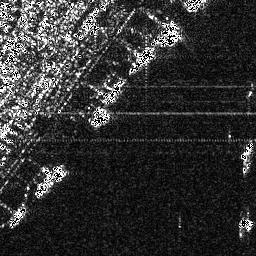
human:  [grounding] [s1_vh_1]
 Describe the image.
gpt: In the satellite image, there is  <ref>1 small ship </ref> <box>[[93, 54, 98, 67, 0]]</box> located at right,  <ref>1 small ship </ref> <box>[[92, 83, 98, 90, 0]]</box> located at bottom right,  <ref>1 medium ship </ref> <box>[[12, 64, 26, 76, 0]]</box> located at bottom left,  <ref>1 small ship </ref> <box>[[2, 80, 9, 88, 0]]</box> located at bottom left,  <ref>2 medium ship </ref> <box>[[50, 17, 60, 28, 0], [62, 9, 71, 18, 0]]</box> located at top,  <ref>1 small ship </ref> <box>[[34, 42, 42, 49, 0]]</box> located at center,  <ref>1 medium ship </ref> <box>[[39, 29, 49, 40, 0]]</box> located at center.